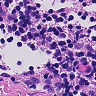
Metastatic tissue present: no